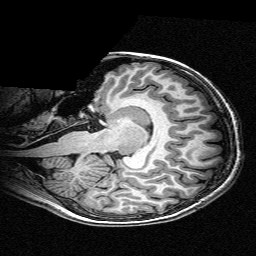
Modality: T1w
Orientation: sagittal
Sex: female
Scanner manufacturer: siemens
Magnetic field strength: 3 T
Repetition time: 2.3 s
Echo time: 0.00336 s